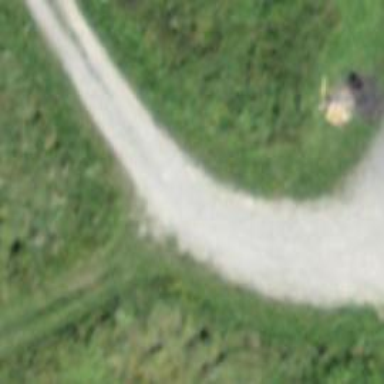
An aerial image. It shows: Well-maintained path for golf carts. The track type is grade1.